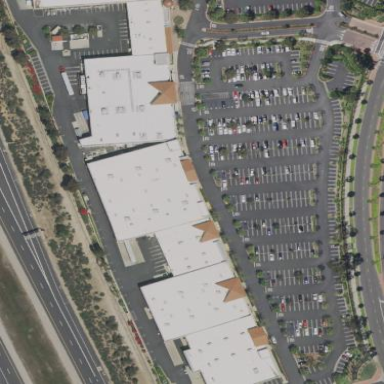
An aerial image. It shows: Retail building housing department store.